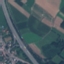
Land use / land cover: Highway